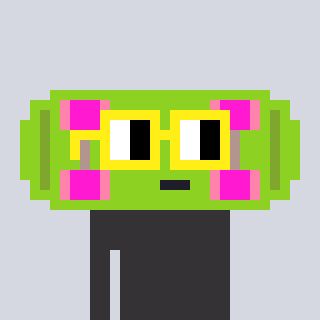
a pixel art character with square yellow glasses, a skateboard-shaped head and a grayscale-colored body on a cool background